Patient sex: F
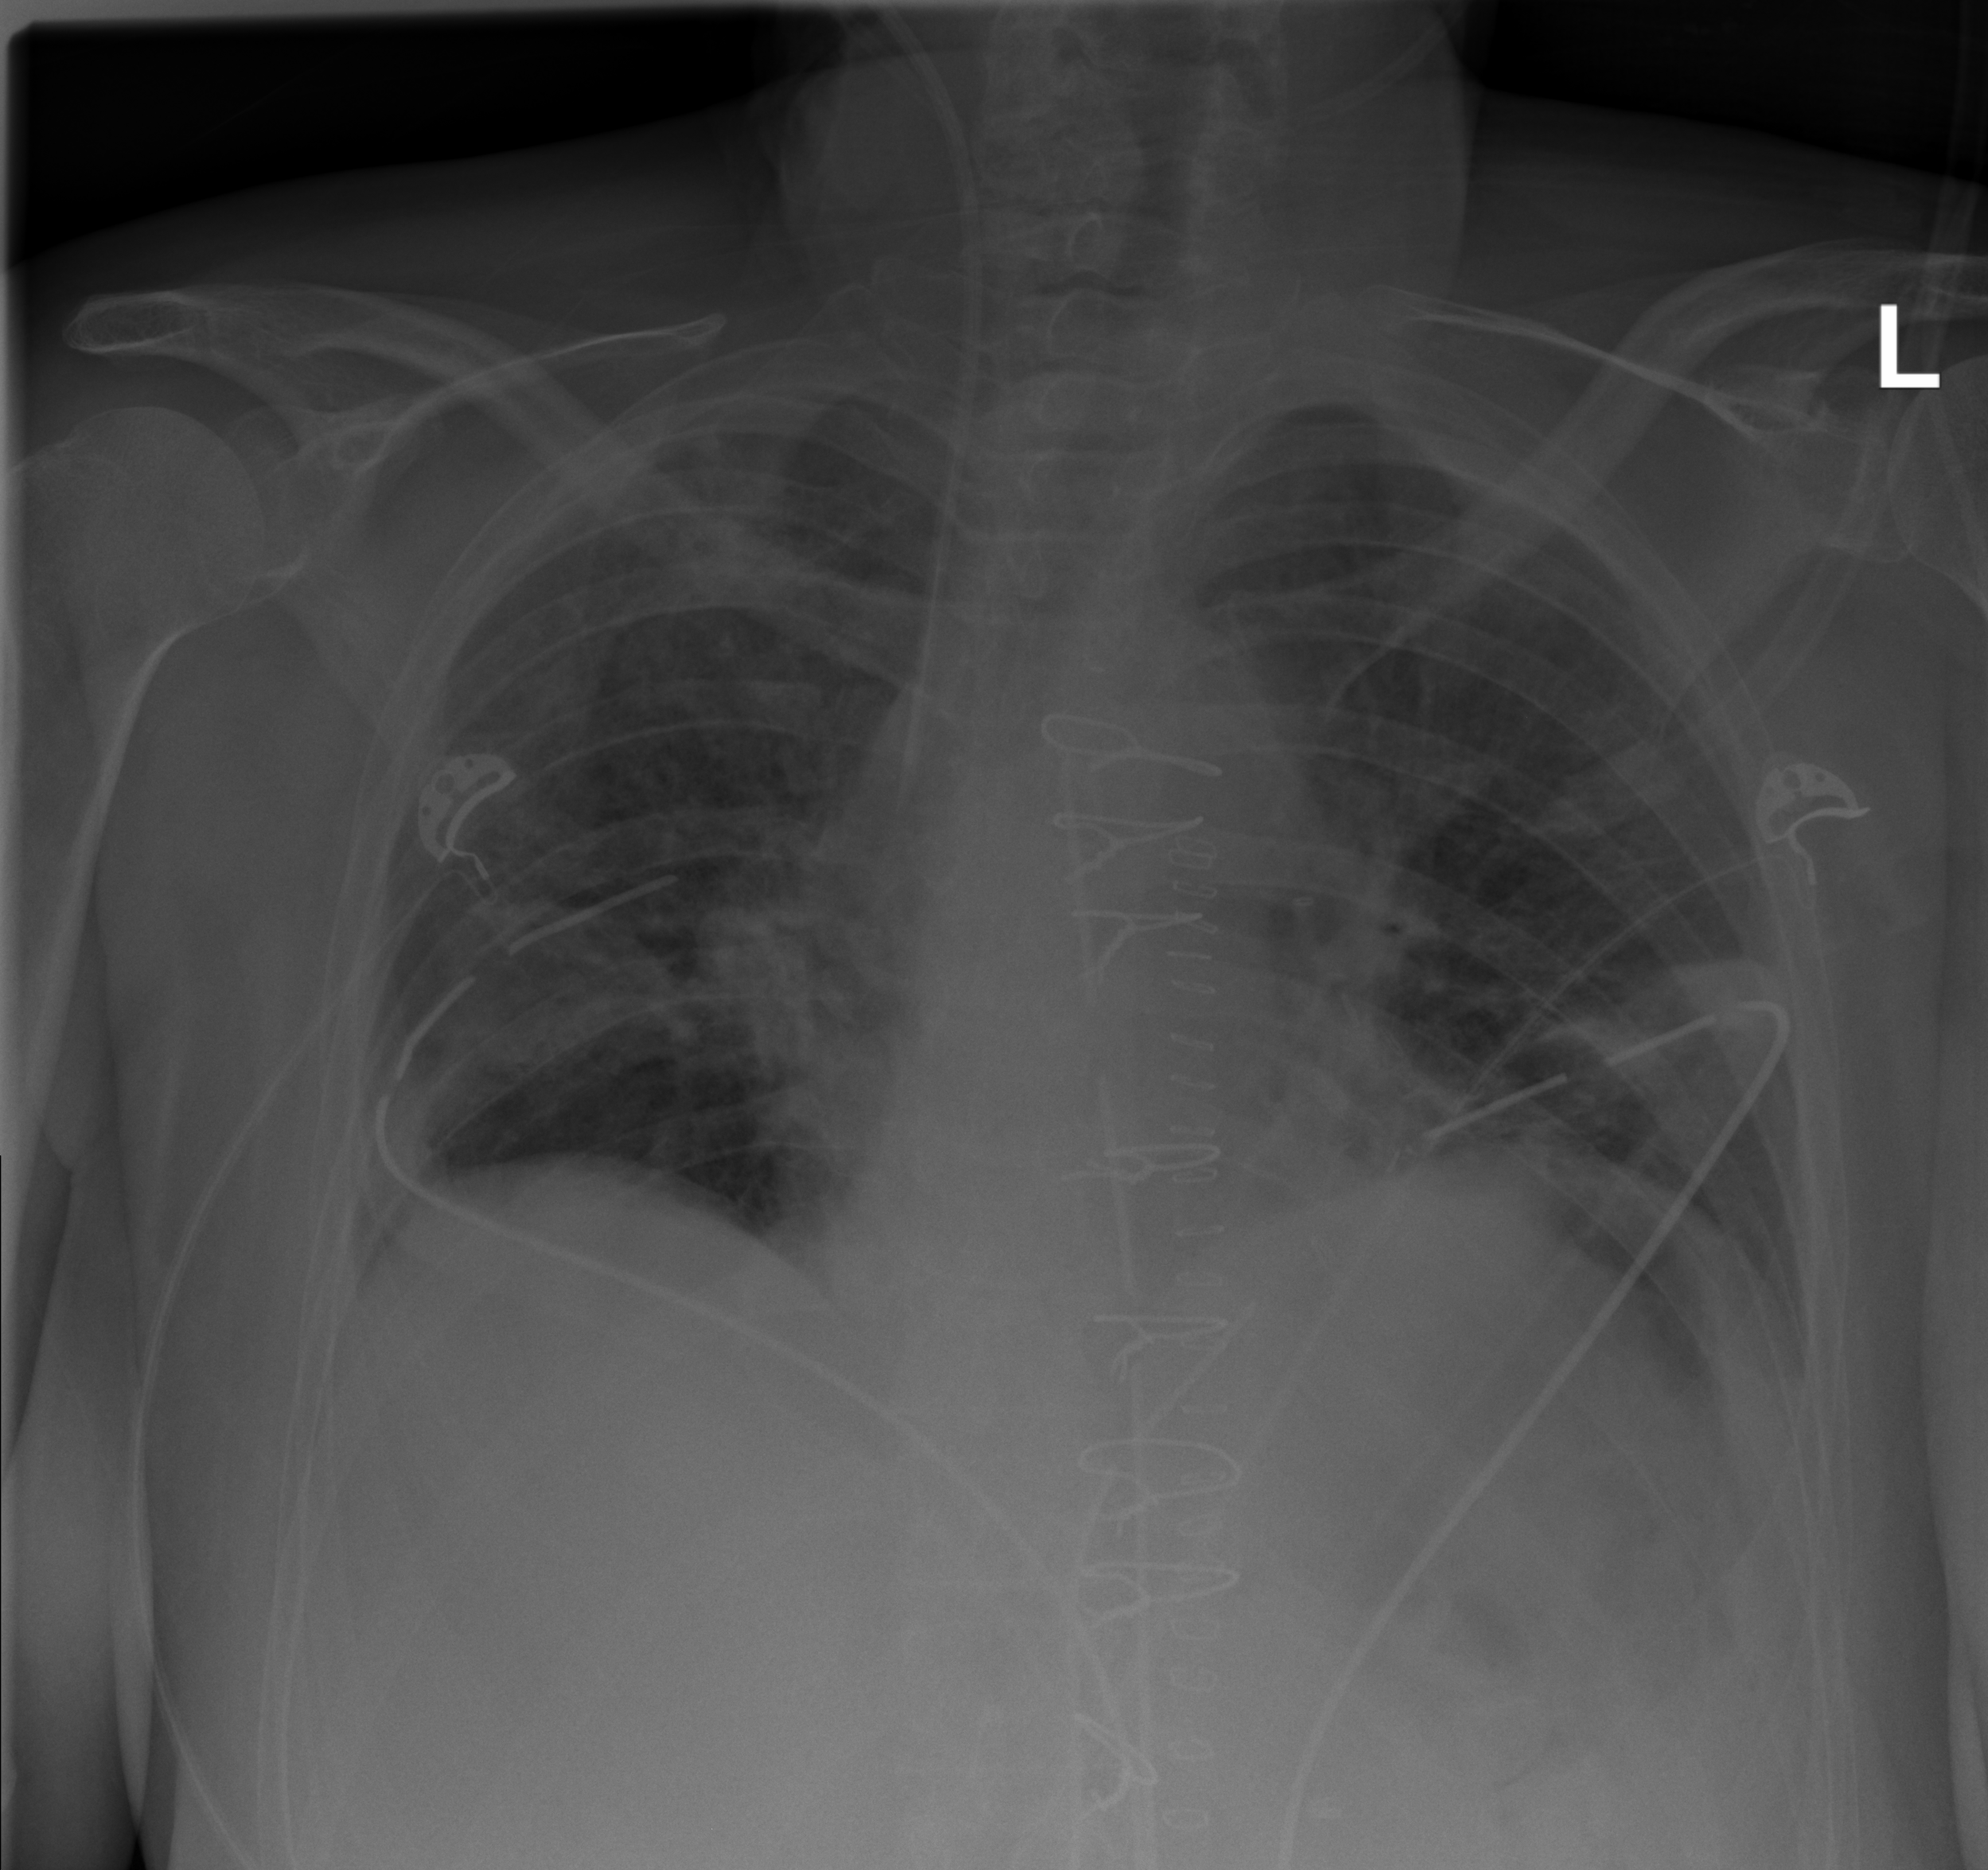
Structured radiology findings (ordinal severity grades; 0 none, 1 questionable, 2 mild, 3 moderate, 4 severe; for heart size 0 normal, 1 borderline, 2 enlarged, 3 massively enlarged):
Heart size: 0
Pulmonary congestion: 2
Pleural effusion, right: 0
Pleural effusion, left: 2
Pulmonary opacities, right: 0
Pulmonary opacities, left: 0
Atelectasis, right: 2
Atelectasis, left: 2